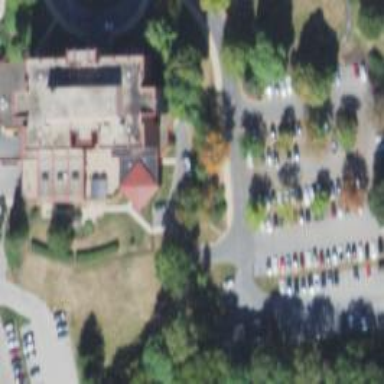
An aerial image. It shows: Nursing home building.